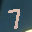
Label: 7